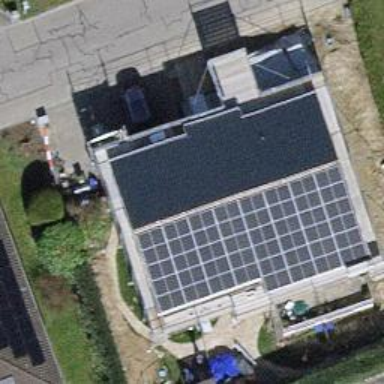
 consisting of solar photovoltaic panels."